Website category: auto
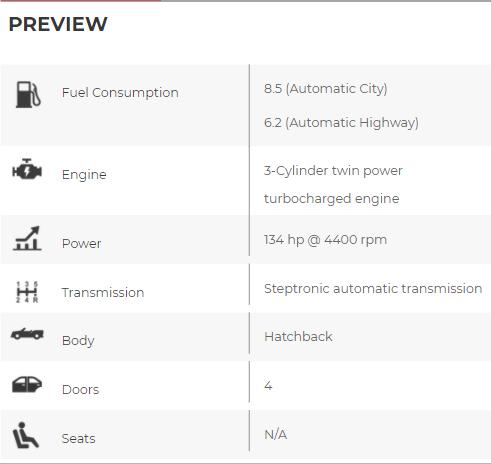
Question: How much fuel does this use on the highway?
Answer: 6.2 (Automatic Highway)

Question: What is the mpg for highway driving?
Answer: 6.2 (Automatic Highway)